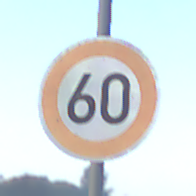
Verkehrszeichen: Geschwindigkeit60
Umgebung: Outdoor, Nature
Tageszeit: Dawn
Wetter: Clear
Licht: Natural
Jahreszeit: NotSpecified
Kontrast: LowContrast